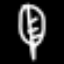
Label: leaf